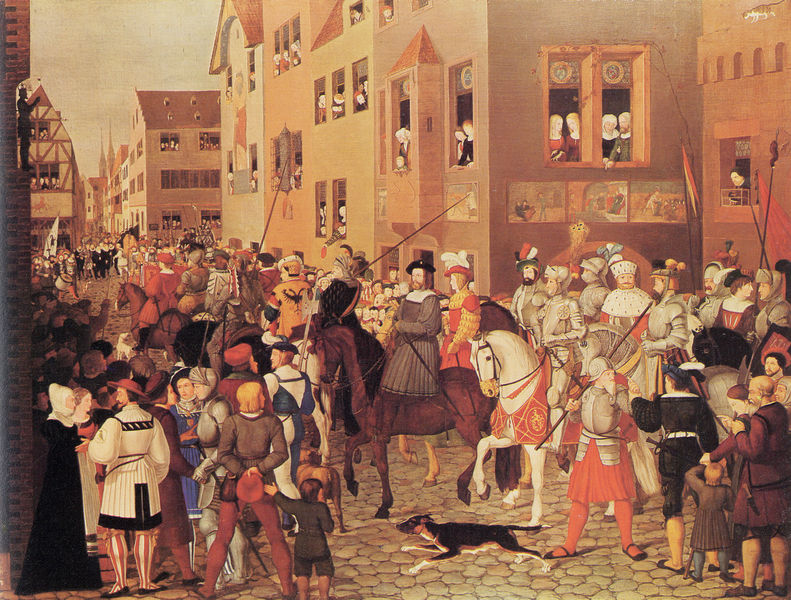
Titel: Der Einzug König Rudolfs von Habsburg in Basel 1273
Künstler: Franz Pforr
Standort: Frankfurt (am Main)
Institution: Das Städel, Städelsches Kunstinstitut und Städtische Galerie
Schlagwörter: blau, feder, gemälde, gruppe, himmel, mann, weiß, frauen, gelb, grün, landschaft, menschen, ocker, stadt, braun, bunt, damen, fenster, frau, grau, hut, hüte, männer, rücken, schwarz, strasse, szene, dach, dame, haus, hund, rot, tier, tiere, weg, fest, haube, leute, masse, menge, rock, versammlung, blond, mütze, richter, federn, hermelin, kleidung, kragen, rahmen, stein, steine, holland, öl, häuser, figur, gewand, gold, mantel, adel, kind, ohren, renaissance, kinder, pferd, pferde, reiter, statue, reiten, sattel, zaumzeug, zügel, balkon, farbig, bilder, ansicht, bogen, fahnen, fassade, gasse, ort, pflaster, zuschauer, fahne, dorf, dächer, giebel, mauer, farbe, hof, naiv, markt, platz, figuren, rundbogen, romantik, bischof, gefolge, kaiser, könig, lanze, soldaten, gestreift, strumpf, junge, schattens, waden, nazarener, bögen, strümpfe, erker, knabe, burg, türme, geschirr, schweiz, kopfsteinpflaster, pflasterstein, pflastersteine, schwert, waffen, durcheinander, soldat, auflauf, bürger, volk, herrscher, hauben, ritter, fürst, rüstung, schimmel, schaulustige, rom, fries, barett, harnisch, springen, mittelalter, strumpfhose, wams, krieger, fresken, herzog, rötlich, fachwerk, fachwerkhaus, onne, lanzen, marktplatz, prozession, staße, kaufleute, konsole, ereignis, heilige, speer, speere, parade, dürer, deutsche romantik, neugier, hermelinmantel, basel, wachen, graf, nürnberg, knecht, rudolf, reichstag, first, von, rüstungen, kurfürst, augsburg, rundbogenfries, köln, doppelturmfassade, plastz, ritterrüstungen, overbeck, einmarsch, einzug, cornelius, habsburg, helebarde, pforr, landser, begebenheit, rudolph, malerein, nazarrener, einzug rudolfs, franz pforr, grafen, herunterblicken, herzöge, lüftelmalerei, reichsgraf, rudolf von habsburg, st. lorenz, trppengiebel, wamms, stadtwache, ut, hanisch, strump, kanisch, landknecht, altstadr